Interaction volume radius: 5 \u00c5
Interaction volume height: 30 \u00c5
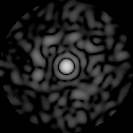
Disorder parameter: 0.8311